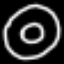
Label: donut